Field crop: maize
Growth stage: 2
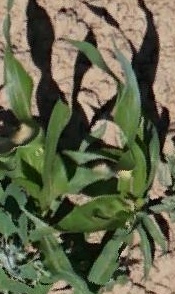
Species: maize